Question: '''
int index = -1;
foreach (GridViewRow gvrow in lstHoliday.Rows)
{
index = (int)lstHoliday.DataKeys[gvrow.RowIndex].Value;
bool result = ((CheckBox)gvrow.FindControl("Selector")).Checked;
}
'''
'''
index = (int)lstHoliday.DataKeys[gvrow.RowIndex].Value;
Index was out of range. Must be non-negative and less than the size of the collection. Parameter name: index
'''
What am I doing wrong here?

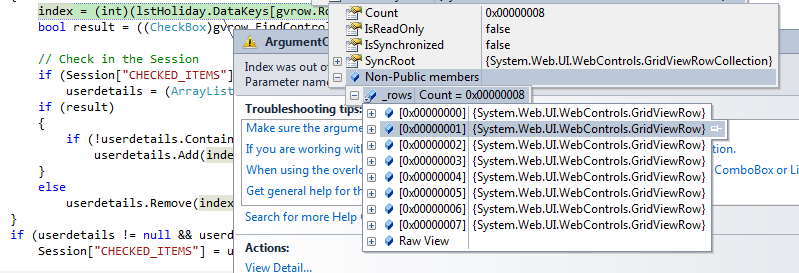
Answer: The 'DataKeyNames' property of 'GridView' on the markup needs to be mentioned. It wasnt mentioned above which caused the error.
More on <URL>